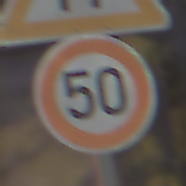
Verkehrszeichen: Geschwindigkeit50
Zusatzzeichen oben: VerengteFahrbahn
Umgebung: Outdoor, Suburban
Tageszeit: Night
Wetter: PartlyCloudy
Licht: Artificial
Jahreszeit: NotSpecified
Kontrast: HighContrast